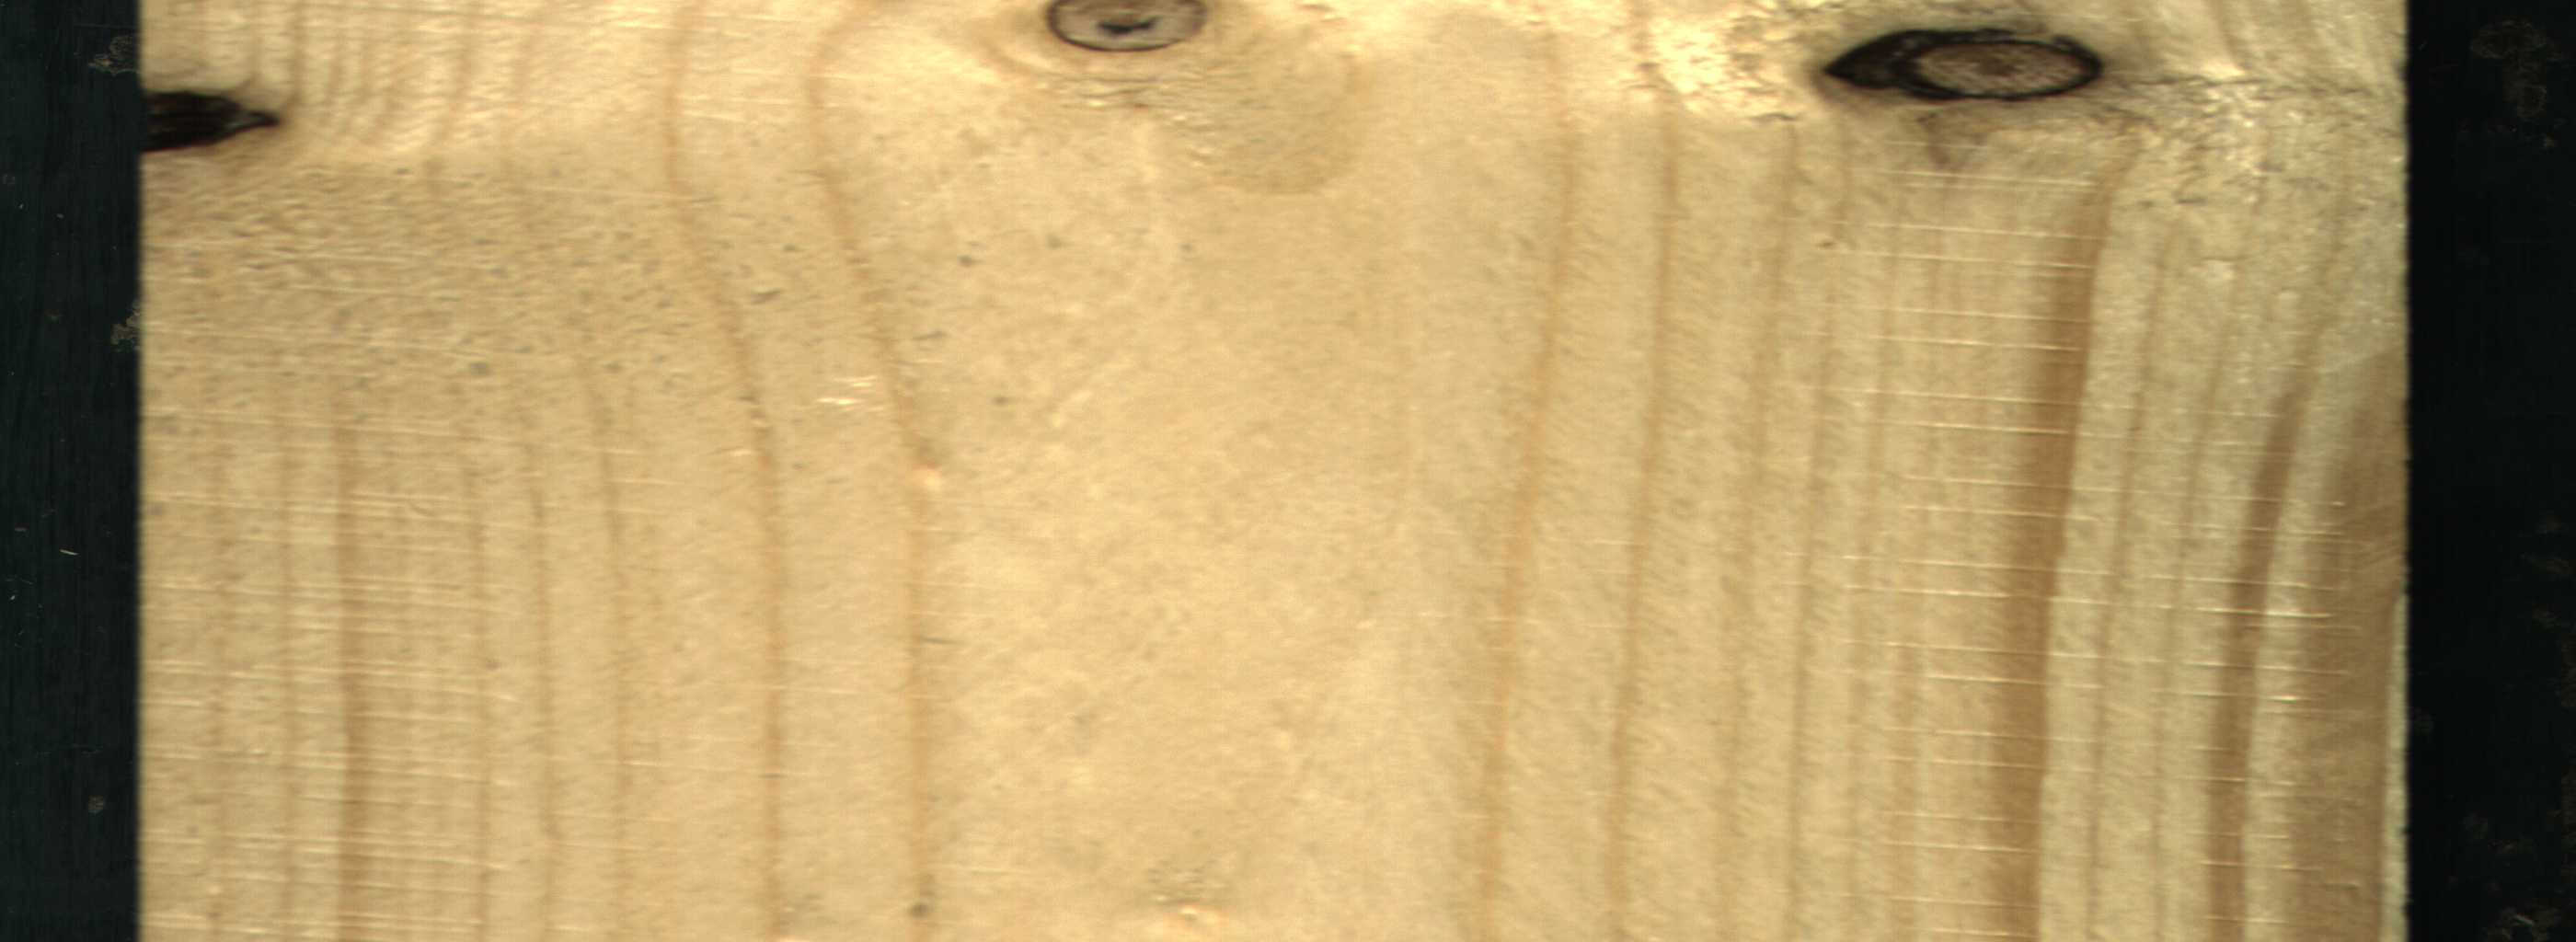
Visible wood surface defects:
Knot_missing
Dead_Knot
Dead_Knot